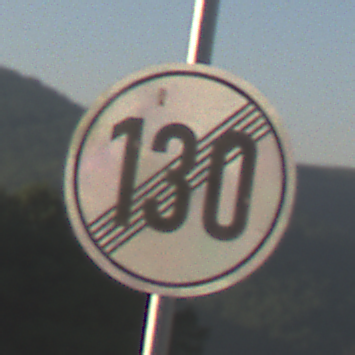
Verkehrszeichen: EndeGeschwindigkeit130
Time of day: SunriseSunset
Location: Outdoor (Nature)
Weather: Clear
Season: NotSpecified
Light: Natural